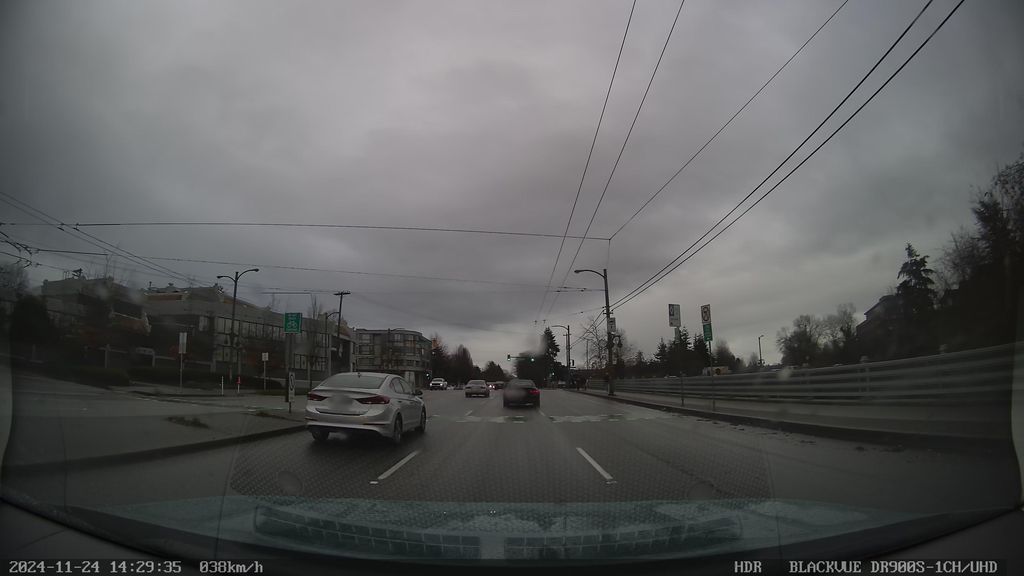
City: vancouver